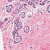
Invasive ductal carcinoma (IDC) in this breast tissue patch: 0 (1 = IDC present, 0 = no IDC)